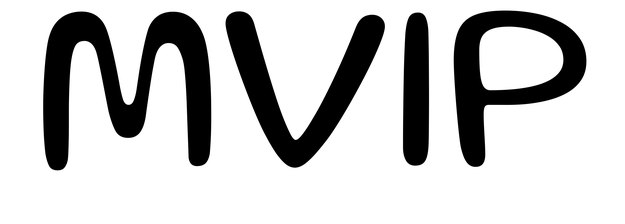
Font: Gluten_Light